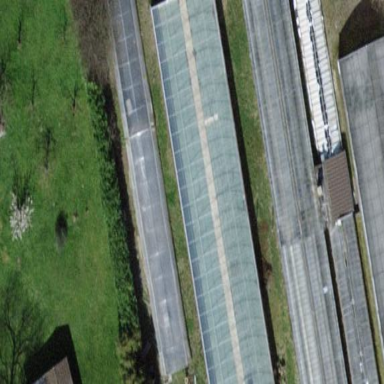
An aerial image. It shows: Greenhouse with round roof.